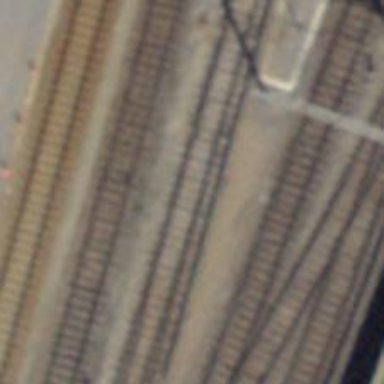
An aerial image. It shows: Railway switch.